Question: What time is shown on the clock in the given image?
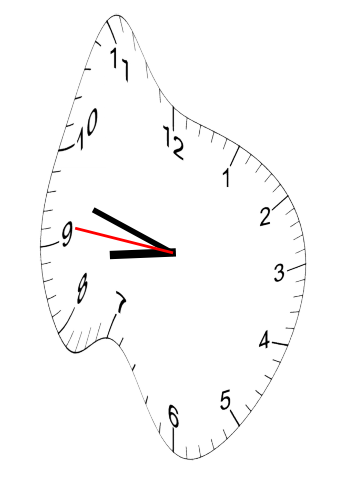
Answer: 08:47:46